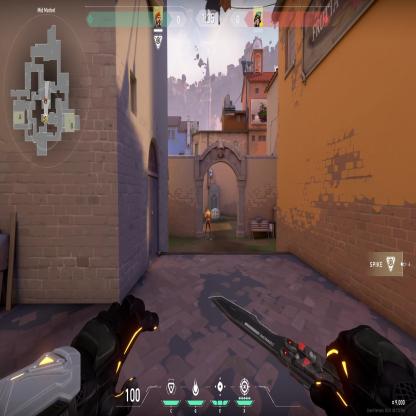
Label: enemy